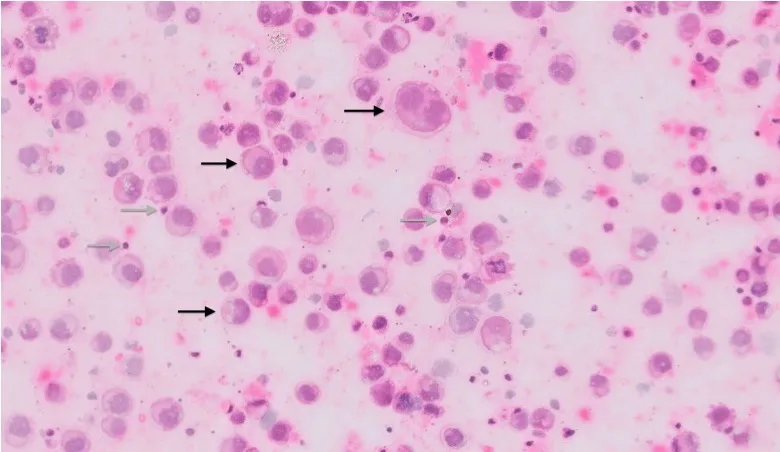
Cytological image of the neoplastic seroma fluid containing numerous highly atypical large anaplastic tumour cells characteristic for anaplastic large-cell lymphoma (ALCL) as well as scant inflammatory cells, predominantly lymphocytes (Hematoxylin and eosin stain; black arrows = anaplastic tumour cells; grey arrows = lymphocytes).
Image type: pathology (h&e)